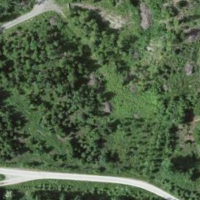
EUNIS habitat code: 44
Species observed at this site:
Arabidopsis thaliana
Oecanthus pellucens
Angelica sylvestris